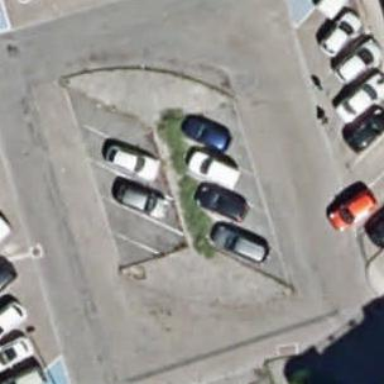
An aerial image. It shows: Parking area with asphalt surface.